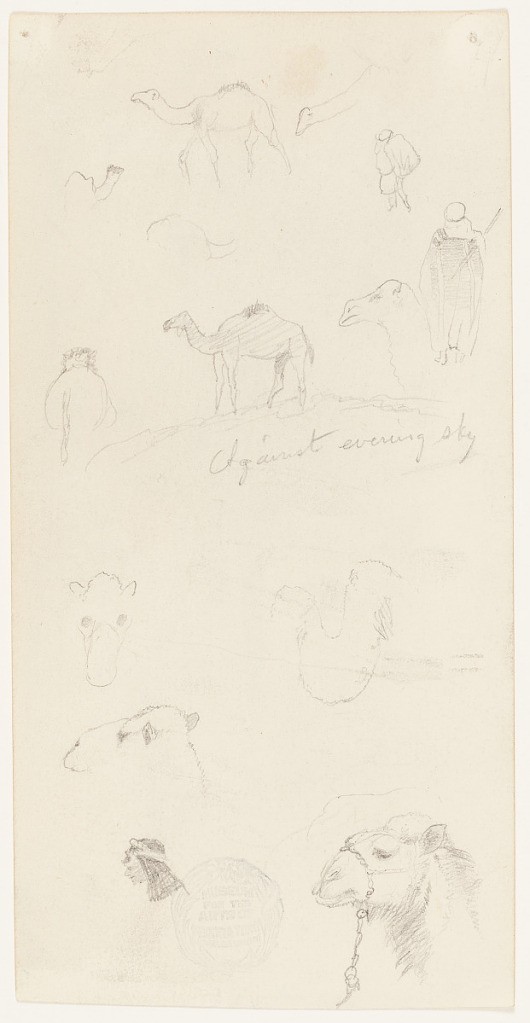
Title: Camel Studies, Against Evening Sky, Palestine
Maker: Frederic Edwin Church, American, 1826–1900
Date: February 1868
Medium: Graphite on white wove paper; verso: graphite
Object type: Drawing
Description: Figure studies showing ten partial and complete views of camels and three partial figure sketches. At center, a scene of a camel walking along a ridge against the evening sky is visible. The animal is flanked by two humans, viewed from behind. Above, four partial camels and one figure are visible. Below, three studies of a camel's head with the head of a Bedouin guide are also included.

Verso: Landscape study showing the rolling, barren terrain near what is now the West Bank, Palestine. A rocky foreground leads to an expansive and nondescript middle distance. In the background, a tall mountain range rises while sun beams shine down from above.